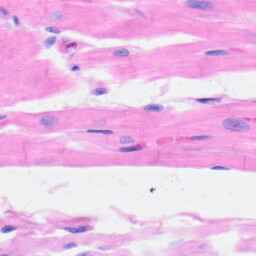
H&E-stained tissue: Heart